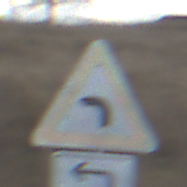
Verkehrszeichen: KurveLinks
Zusatzzeichen unten: RichtungsangabeDurchPfeile2
Umgebung: Outdoor, RoadRail
Tageszeit: SunriseSunset
Wetter: PartlyCloudy
Licht: Natural
Jahreszeit: NotSpecified
Kontrast: LowContrast